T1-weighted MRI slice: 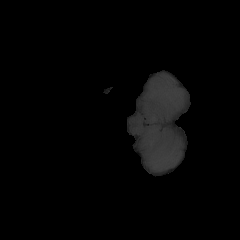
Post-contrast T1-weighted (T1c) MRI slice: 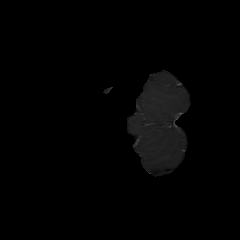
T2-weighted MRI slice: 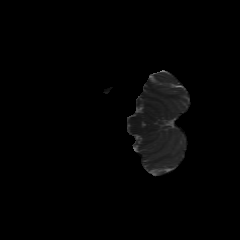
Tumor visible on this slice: no